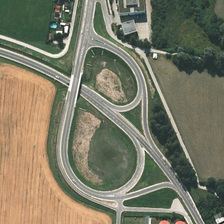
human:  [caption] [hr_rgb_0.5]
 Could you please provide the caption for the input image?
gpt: side roads connect the flyover and the road below it passing by the bald farmland and several houses .

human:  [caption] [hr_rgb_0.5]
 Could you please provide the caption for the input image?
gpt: a viaduct with two loops is lying on the farm land with some houses .

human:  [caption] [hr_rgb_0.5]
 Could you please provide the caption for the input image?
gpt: a viaduct with two loops is lying on the farm land with some houses .

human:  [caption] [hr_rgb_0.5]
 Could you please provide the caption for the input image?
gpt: a b shaped viaduct is next to a yellow land .

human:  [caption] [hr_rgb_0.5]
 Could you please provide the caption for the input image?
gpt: several buildings, some green trees and several pieces of farmlands are near a viaduct .